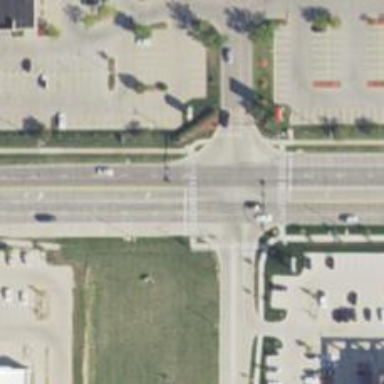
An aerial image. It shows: Marked footway crossing with zebra markings.